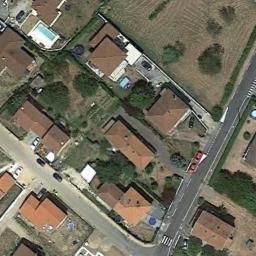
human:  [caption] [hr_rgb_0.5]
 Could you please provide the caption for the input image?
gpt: The medium residential is on the bare land next to the trees .

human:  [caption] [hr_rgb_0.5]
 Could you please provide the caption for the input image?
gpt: The medium residential area has some orange houses and trees and a clearing is next to the medium residential area .

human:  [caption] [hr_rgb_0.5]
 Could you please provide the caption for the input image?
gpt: There are many medium-sized houses .

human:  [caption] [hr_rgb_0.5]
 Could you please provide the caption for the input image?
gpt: There are many buildings of different shapes and sizes in medium residential area .

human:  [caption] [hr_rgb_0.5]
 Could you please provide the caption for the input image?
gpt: There are some brown buildings on yellow lawns on the medium residential area .